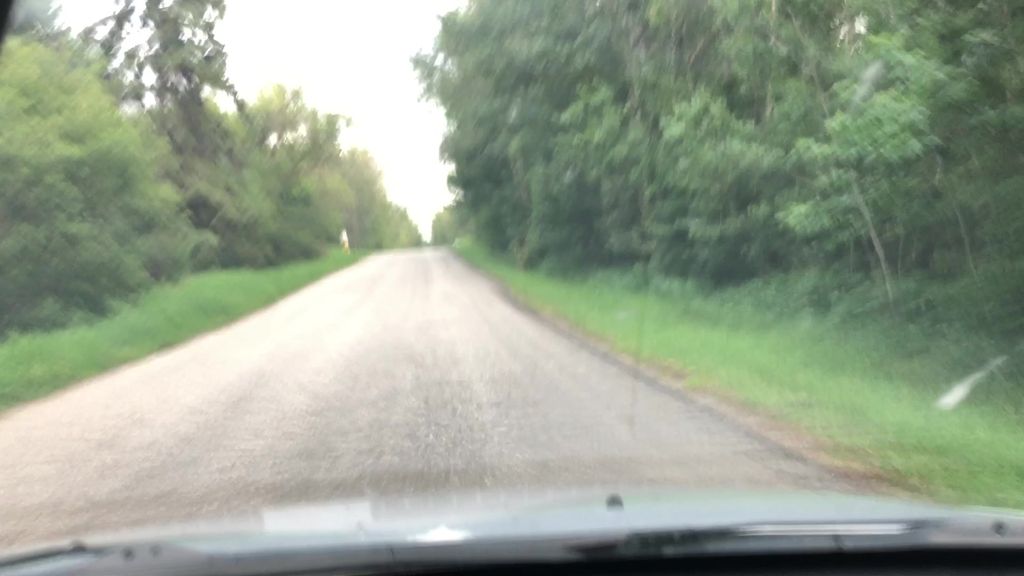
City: edmonton